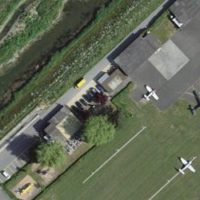
EUNIS habitat code: 53
Species observed at this site:
Geronticus eremita
Fraxinus excelsior